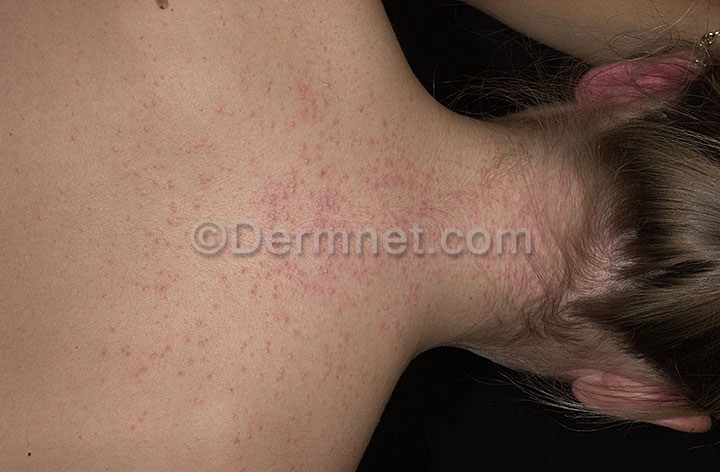
Disease: Exanthems and Drug Eruptions